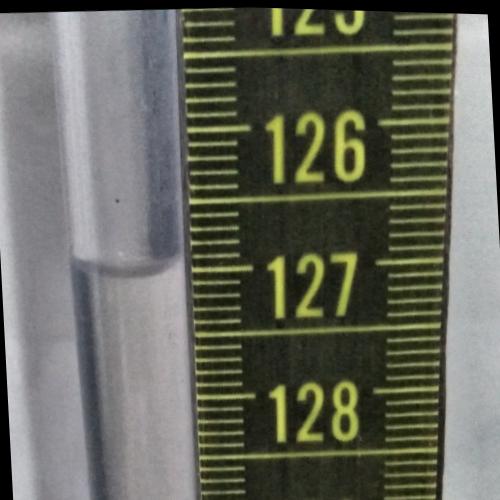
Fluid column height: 127.0 cm